Question: Is there a way to customize the way ANOVA table look ? Without to much effort manipulating each element of the list ?

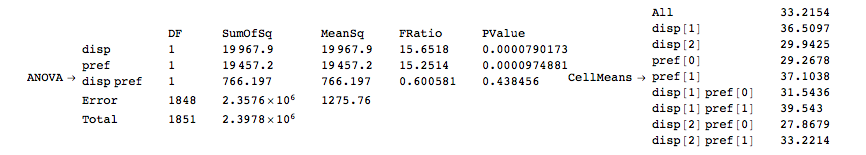
Answer: You could try 'Grid<URL>
If there is a hidden 'TableForm' on the right hand side of that rule, you might need to do something like 'Grid[InputForm[(ANOVA /. yourresult)]]'.